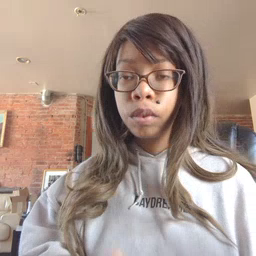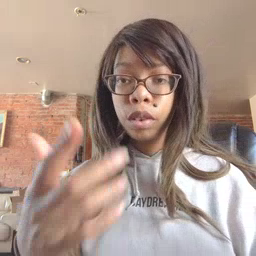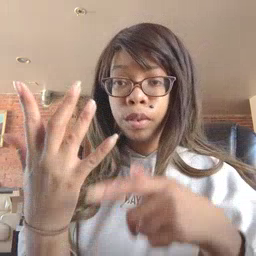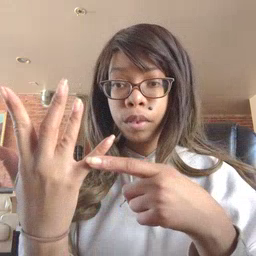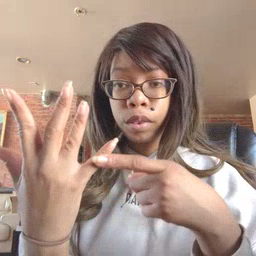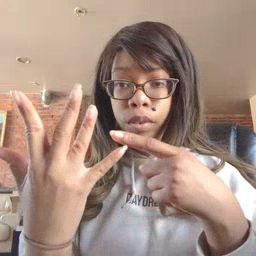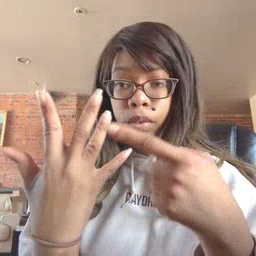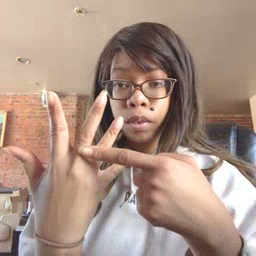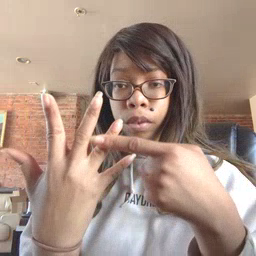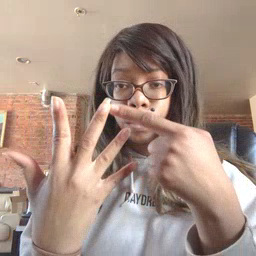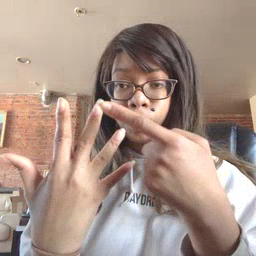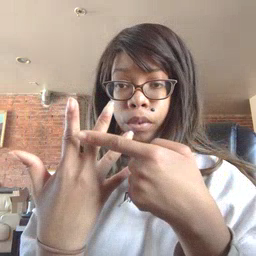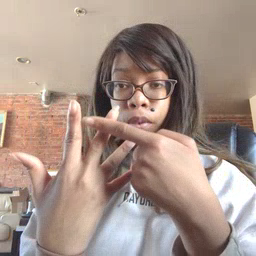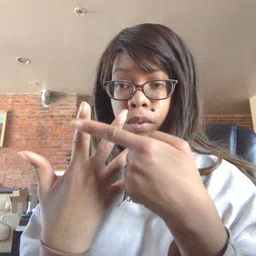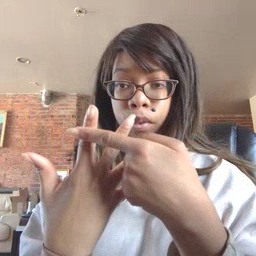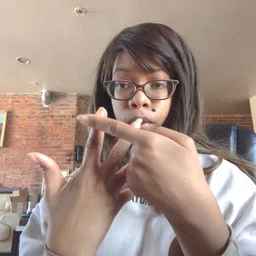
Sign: finger